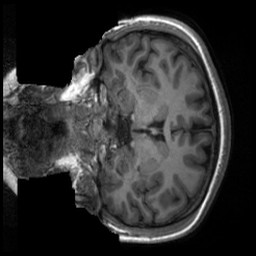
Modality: T1w
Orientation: coronal
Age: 23
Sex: female
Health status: healthy
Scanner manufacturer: siemens
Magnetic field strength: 3 T
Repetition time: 2.3 s
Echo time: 0.00229 s